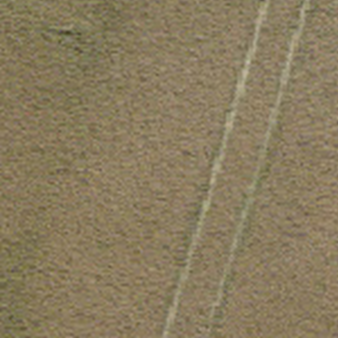
Label: other